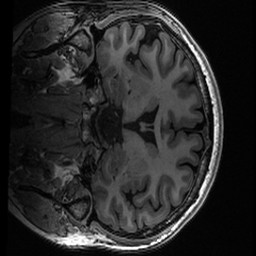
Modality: T1w
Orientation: coronal